【题型】解答题　【知识点】函数　【难度】easy
如图所示是函数 $y = F(x)$ 的图象，由指数函数 $f(x) = a^x$ 与幂函数 $g(x) = x^b$ “拼接”而成 .

(1) 已知 $(m+4)^{-b} < (3-2m)^{-b}$，求 $m$ 的取值范围; \\
(2) 若方程 $F(x-2025)-t^2-\frac{1}{2}t = 0$ 存在实数解，求 $t$ 的取值范围.
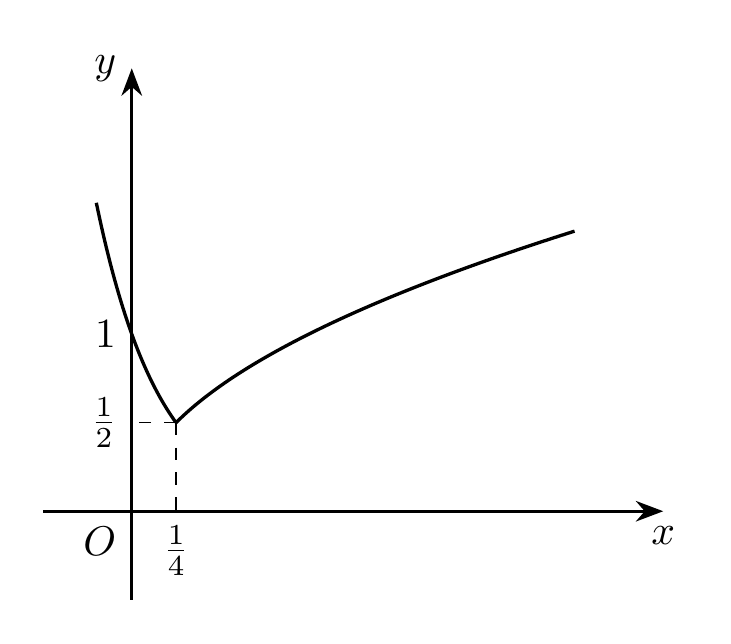
【解答】

【答案】 (1) $(-\frac{1}{3}, \frac{3}{2})$; \\
(2) $(-\infty, -1] \cup [\frac{1}{2}, +\infty)$

【知识点】 根据函数零点的个数求参数范围、由幂函数的单调性解不等式

【分析】 (1) 将点 $(\frac{1}{4}, \frac{1}{2})$ 的坐标分别代入函数 $f(x) = a^x, g(x) = x^b$ 的解析式，求出 $a, b$ 的值，可得出函数 $F(x)$ 的解析式，然后利用函数 $y = x^{-\frac{1}{2}}$ 的定义域、单调性结合 $(m+4)^{-b} < (3-2m)^{-b}$ 可得出关于 $m$ 的不等式组，由此可求得实数 $m$ 的取值范围; \\
(2) 分析可知 $t^2 + \frac{1}{2}t$ 的取值范围即为函数 $F(x-2025)$ 的值域，可得出关于 $t$ 的不等式，即可解得实数 $t$ 的取值范围.

【详解】 (1) 由题意可得 $\begin{cases} a^{\frac{1}{4}} = \frac{1}{2} \\ (\frac{1}{4})^b = \frac{1}{2} \end{cases}$， 解得 $\begin{cases} a = \frac{1}{16} \\ b = \frac{1}{2} \end{cases}$， 故 $F(x) = \begin{cases} (\frac{1}{16})^x, x \le \frac{1}{4} \\ x^{\frac{1}{2}}, x > \frac{1}{4} \end{cases}$. \\
因为函数 $y = x^{-b} = x^{-\frac{1}{2}}$ 在 $(0, +\infty)$ 上严格减， \\
由 $((m+4)^{\frac{1}{2}})^{-1} < ((3-2m)^{\frac{1}{2}})^{-1}$ 可得 $\begin{cases} m+4 > 3-2m \\ 3-2m > 0 \end{cases}$， 解得 $-\frac{1}{3} < m < \frac{3}{2}$， \\
因此，实数 $m$ 的取值范围是 $(-\frac{1}{3}, \frac{3}{2})$.

(2) 因为方程 $F(x-2025)-t^2-\frac{1}{2}t = 0$ 存在实数解，即方程 $F(x-2025) = t^2 + \frac{1}{2}t$ 存在实数解， \\
则 $t^2 + \frac{1}{2}t$ 的取值范围即为函数 $F(x-2025)$ 的值域， \\
由题图可知，函数 $F(x)$ 的值域为 $[\frac{1}{2}, +\infty)$， 故函数 $F(x-2025)$ 的值域为 $[\frac{1}{2}, +\infty)$， \\
所以 $t^2 + \frac{1}{2}t \ge \frac{1}{2}$， 即 $2t^2 + t - 1 \ge 0$， 解得 $t \le -1$ 或 $t \ge \frac{1}{2}$， \\
因此，实数 $t$ 的取值范围是 $(-\infty, -1] \cup [\frac{1}{2}, +\infty)$.